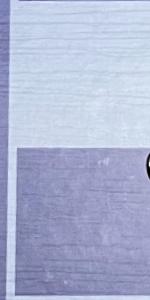
Label: Empty